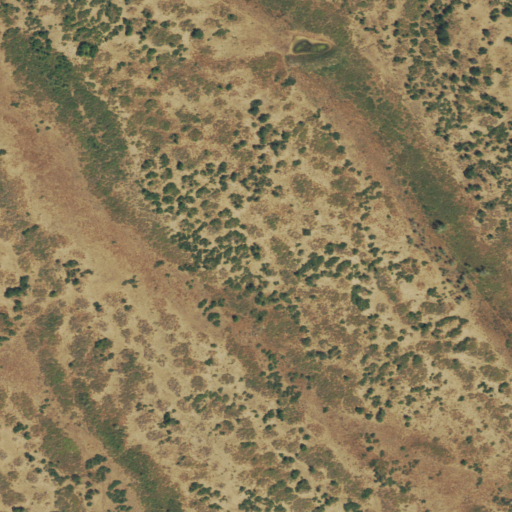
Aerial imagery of plain(s) in Colorado named Thousand Acre Flats containing only shrub